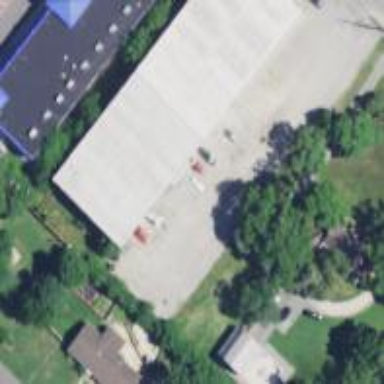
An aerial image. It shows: Warehouse.